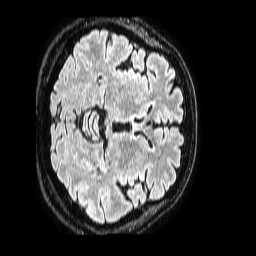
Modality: FLAIR
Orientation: axial
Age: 58
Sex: male
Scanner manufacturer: philips
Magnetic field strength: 1.5 T
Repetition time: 4.8 s
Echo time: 0.3 s